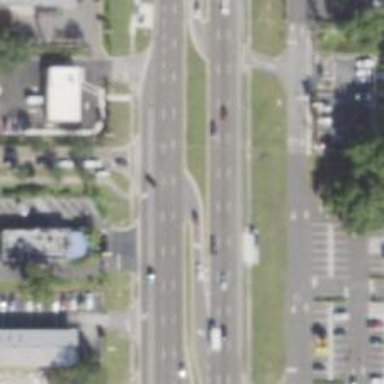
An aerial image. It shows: Primary link highway with asphalt surface.